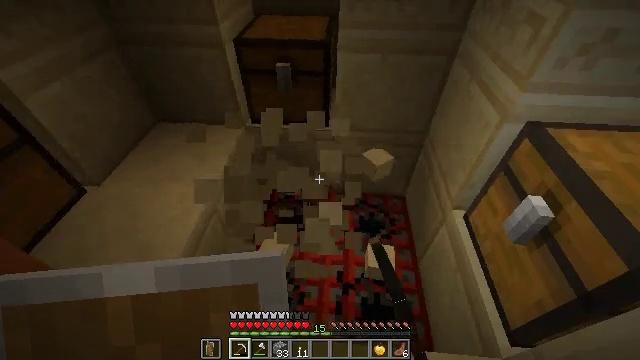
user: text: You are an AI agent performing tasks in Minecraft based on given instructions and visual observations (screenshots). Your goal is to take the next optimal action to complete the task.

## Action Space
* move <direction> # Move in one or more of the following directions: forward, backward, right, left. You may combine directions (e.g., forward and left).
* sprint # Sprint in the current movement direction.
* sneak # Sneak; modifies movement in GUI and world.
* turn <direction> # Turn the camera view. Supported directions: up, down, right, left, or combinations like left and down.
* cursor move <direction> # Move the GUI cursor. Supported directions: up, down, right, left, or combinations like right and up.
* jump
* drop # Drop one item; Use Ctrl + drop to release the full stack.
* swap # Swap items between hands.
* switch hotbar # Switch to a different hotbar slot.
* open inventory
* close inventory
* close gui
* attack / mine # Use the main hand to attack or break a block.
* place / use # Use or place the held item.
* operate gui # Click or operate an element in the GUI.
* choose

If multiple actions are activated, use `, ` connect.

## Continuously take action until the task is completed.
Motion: motion action
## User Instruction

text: Mine the cut sandstone.
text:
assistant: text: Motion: no_op